Aerial crown-view tile of a tropical tree (Barro Colorado Island, Panama), acquired 20241216:
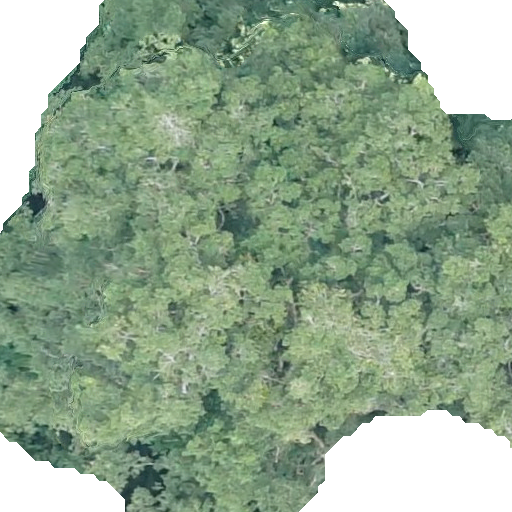
Species: Brosimum alicastrum
GBIF accepted scientific name: Brosimum alicastrum
Crown area: 352.67 m²